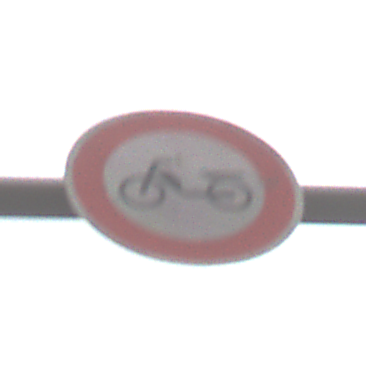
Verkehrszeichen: VerbotMofas
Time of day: MorningAfternoon
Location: Outdoor (Urban)
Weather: Overcast
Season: NotSpecified
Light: Natural